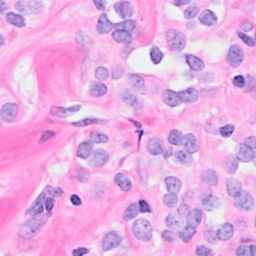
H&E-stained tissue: Breast